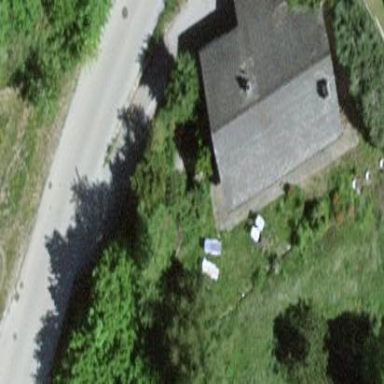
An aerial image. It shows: Simple house.